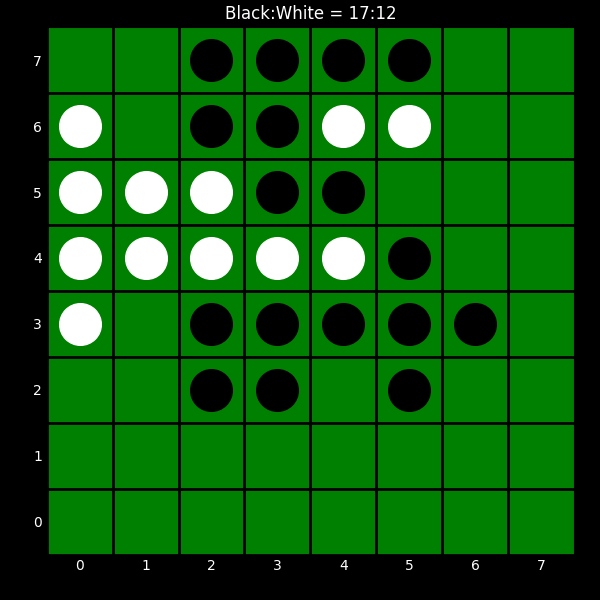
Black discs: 17
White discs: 12